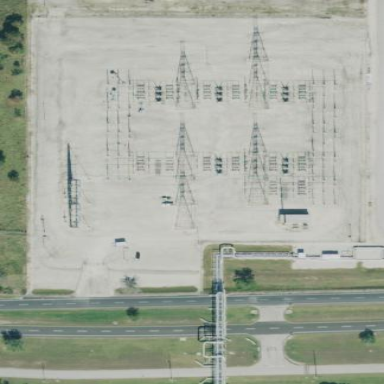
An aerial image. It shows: Outdoor substation at the transmission level.